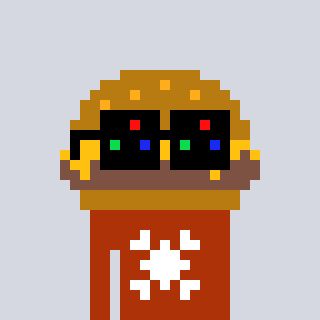
a pixel art character with square black sunglasses, a burger-shaped head and a hotbrown-colored body on a cool background